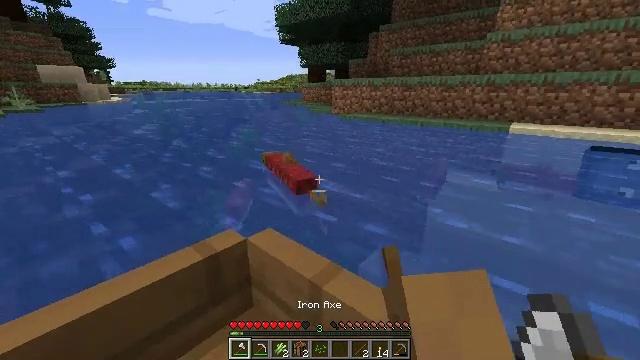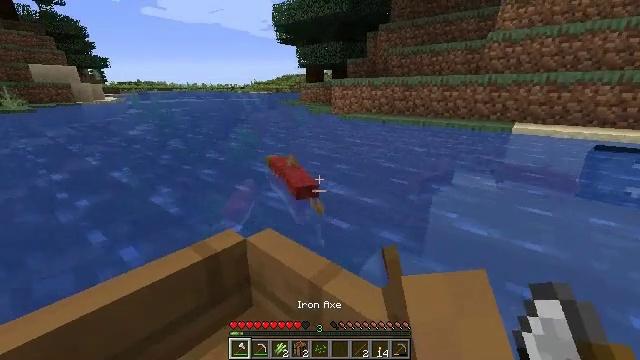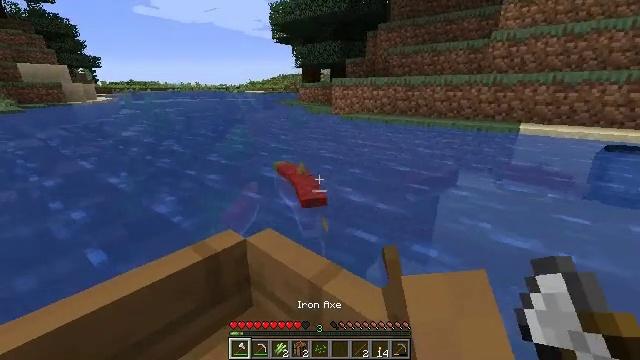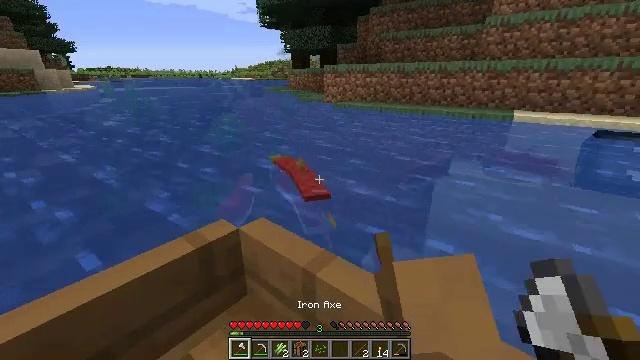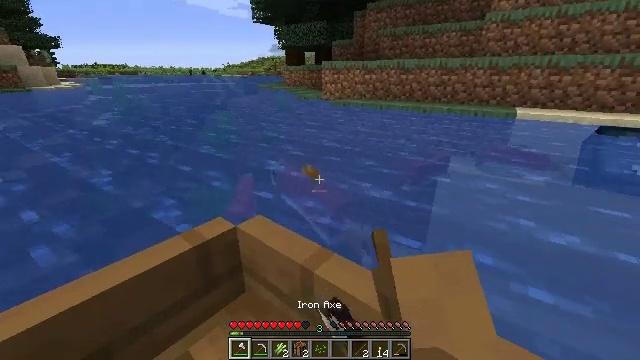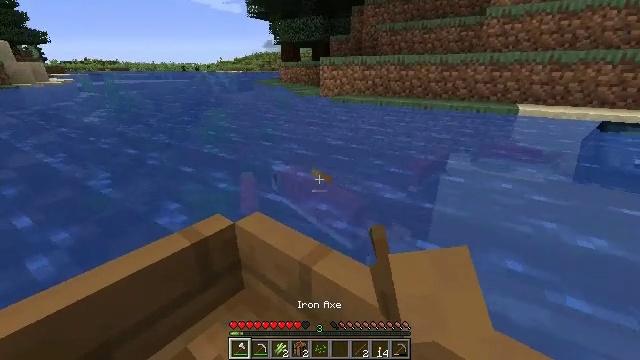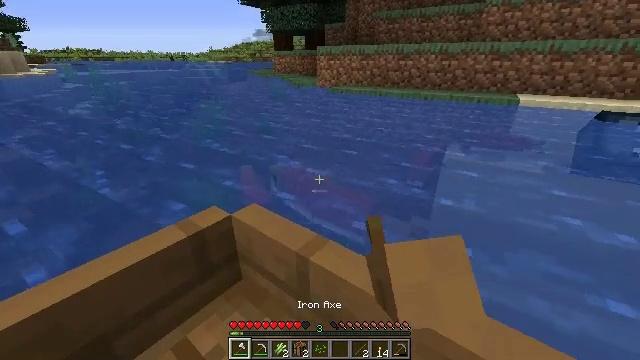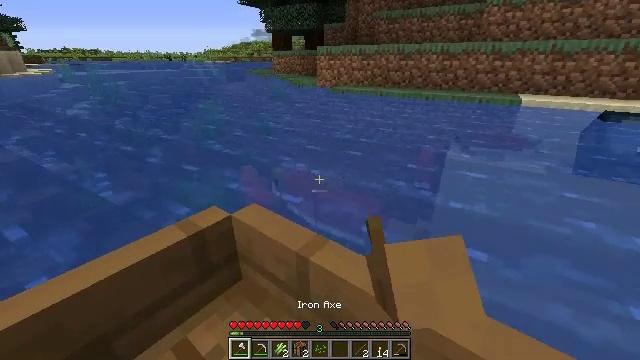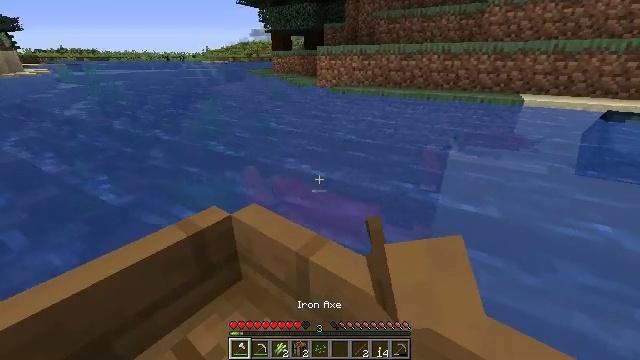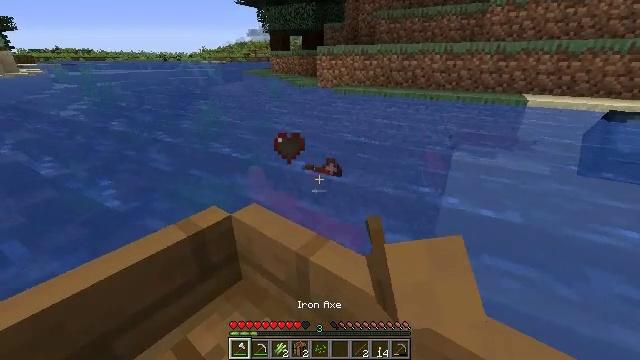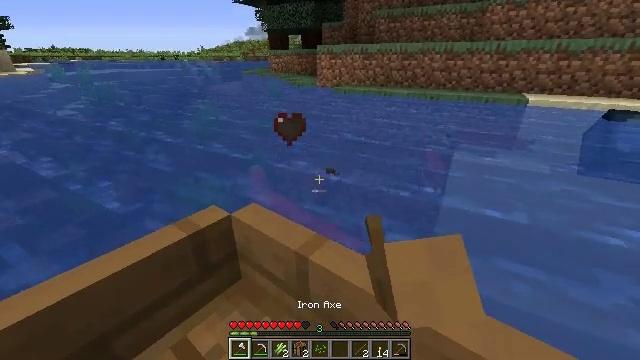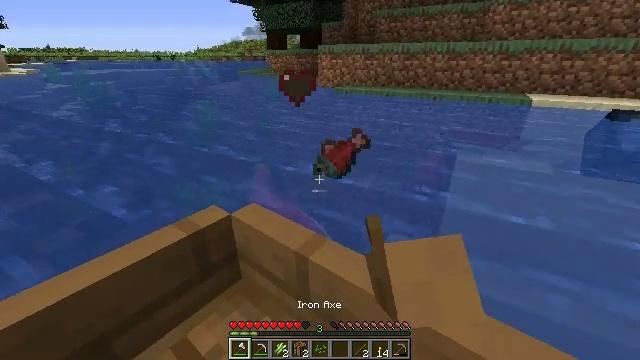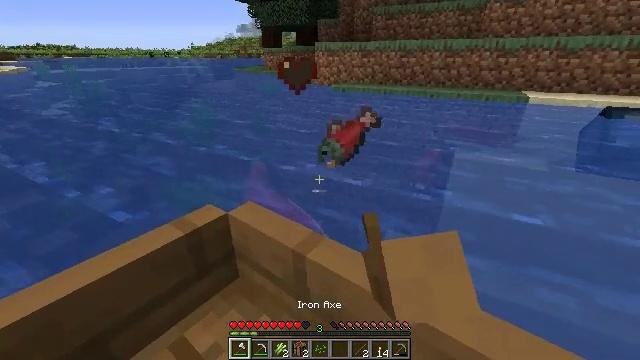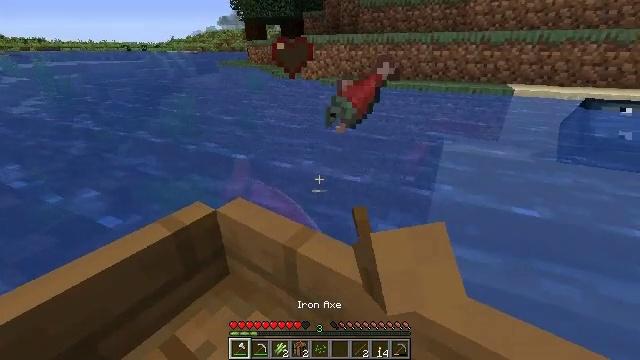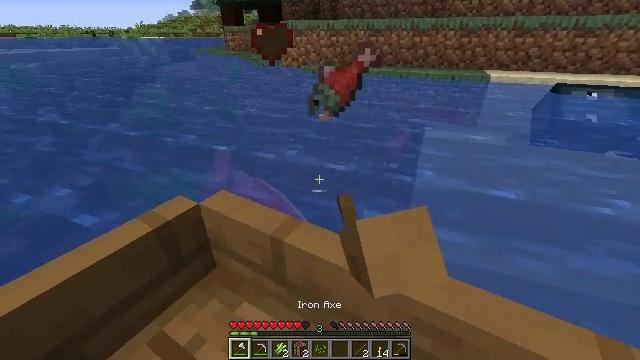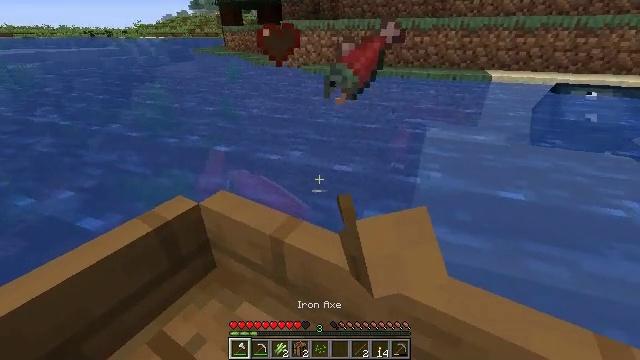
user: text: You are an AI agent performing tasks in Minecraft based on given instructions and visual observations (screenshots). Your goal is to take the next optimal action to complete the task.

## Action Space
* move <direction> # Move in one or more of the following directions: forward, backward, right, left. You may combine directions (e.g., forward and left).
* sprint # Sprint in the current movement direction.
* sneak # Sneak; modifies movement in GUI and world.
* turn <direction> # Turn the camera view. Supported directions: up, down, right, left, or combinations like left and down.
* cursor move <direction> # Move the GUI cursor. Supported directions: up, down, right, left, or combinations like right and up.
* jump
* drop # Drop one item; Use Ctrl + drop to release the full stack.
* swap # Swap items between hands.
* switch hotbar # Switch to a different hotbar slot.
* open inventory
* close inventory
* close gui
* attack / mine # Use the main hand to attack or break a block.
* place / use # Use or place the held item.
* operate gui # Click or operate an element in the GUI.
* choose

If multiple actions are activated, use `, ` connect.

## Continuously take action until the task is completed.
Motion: motion action
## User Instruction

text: Kill the salmon.
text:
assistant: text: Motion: no_op
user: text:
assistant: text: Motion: no_op
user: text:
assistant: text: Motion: turn right and down, attack / mine
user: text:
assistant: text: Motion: attack / mine
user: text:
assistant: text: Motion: attack / mine
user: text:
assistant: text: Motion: turn down
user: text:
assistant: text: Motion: no_op
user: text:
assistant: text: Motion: no_op
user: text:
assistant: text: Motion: no_op
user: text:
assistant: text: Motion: no_op
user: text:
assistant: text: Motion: no_op
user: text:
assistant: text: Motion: no_op
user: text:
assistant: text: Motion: turn right and down
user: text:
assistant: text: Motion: turn right and down
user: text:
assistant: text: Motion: no_op
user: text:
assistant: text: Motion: no_op
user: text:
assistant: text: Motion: no_op
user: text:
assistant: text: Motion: move forward
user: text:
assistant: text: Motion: move forward
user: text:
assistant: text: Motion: move forward, turn right
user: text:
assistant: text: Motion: move forward, turn right and up
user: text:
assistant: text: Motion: move forward, turn up
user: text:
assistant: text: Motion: move forward and move right
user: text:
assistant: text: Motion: move right
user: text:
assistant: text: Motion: move right
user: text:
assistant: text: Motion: move right
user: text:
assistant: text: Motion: move right
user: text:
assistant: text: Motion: turn left
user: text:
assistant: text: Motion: turn left
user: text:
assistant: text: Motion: turn left and down